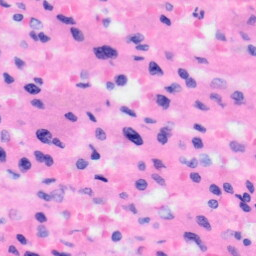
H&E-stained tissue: Liver